Field crop: maize
Growth stage: 2
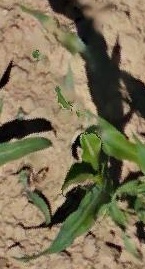
Species: maize